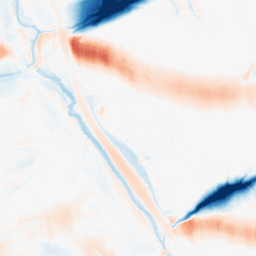
Category: morphological
Decomposition family: morphological_ellipse
Decomposition parameters: operation: average
width: 50
height: 20
Upsampling method: linear_exact
Upsampling parameters: scale: 8
Upsampling scale: 8